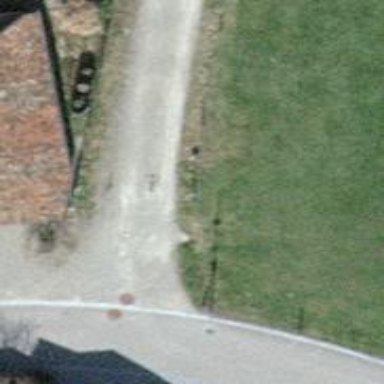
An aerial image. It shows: Bollard.